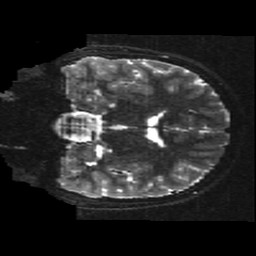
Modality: T2w
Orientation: coronal
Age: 10
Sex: male
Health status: ill
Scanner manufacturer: ge
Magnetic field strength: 3 T
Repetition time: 7.5 s
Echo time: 0.1015 s